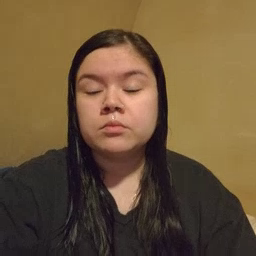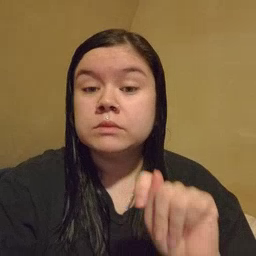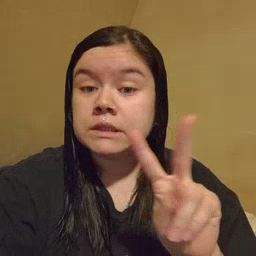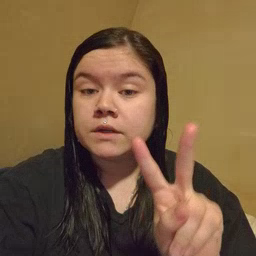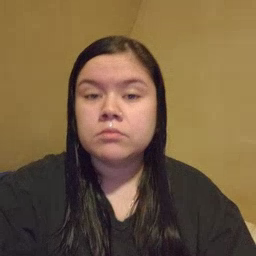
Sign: TV